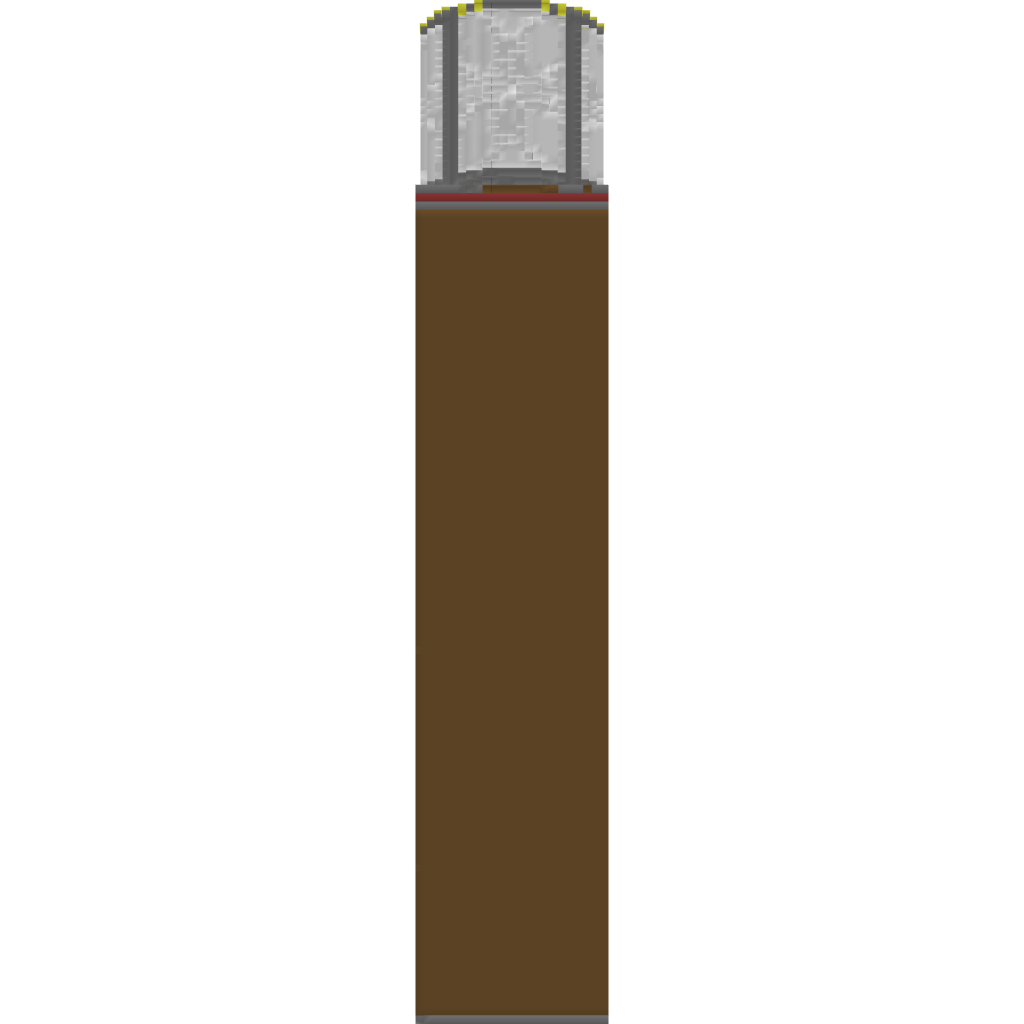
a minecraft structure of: Little Spawn bad low quality